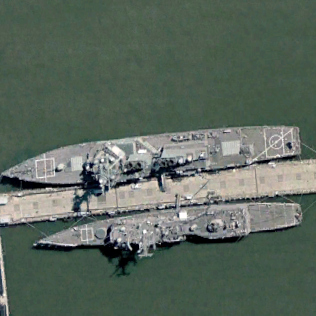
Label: destroyer